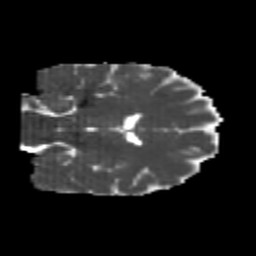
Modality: MD
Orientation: coronal
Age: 20
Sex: female
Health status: healthy
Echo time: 0.074 s